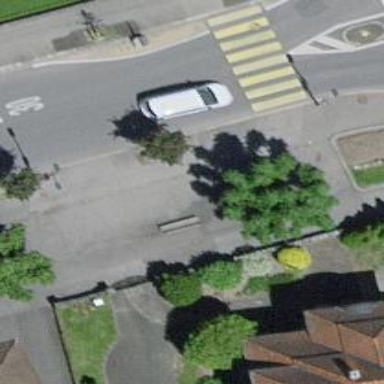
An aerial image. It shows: Broadleaved tree along the street.